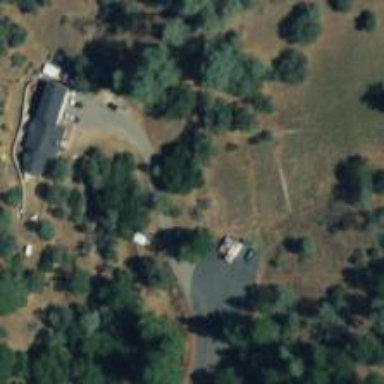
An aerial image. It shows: Driveway.